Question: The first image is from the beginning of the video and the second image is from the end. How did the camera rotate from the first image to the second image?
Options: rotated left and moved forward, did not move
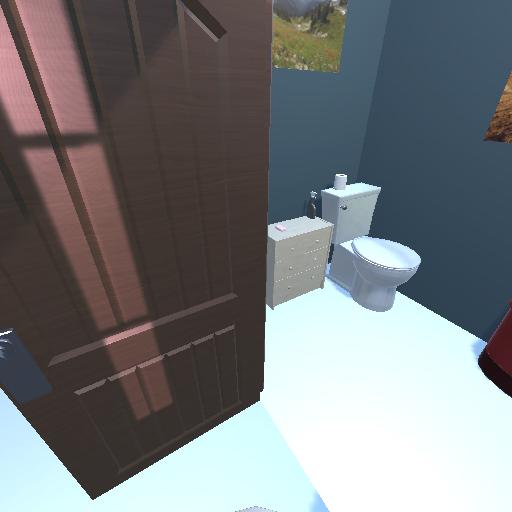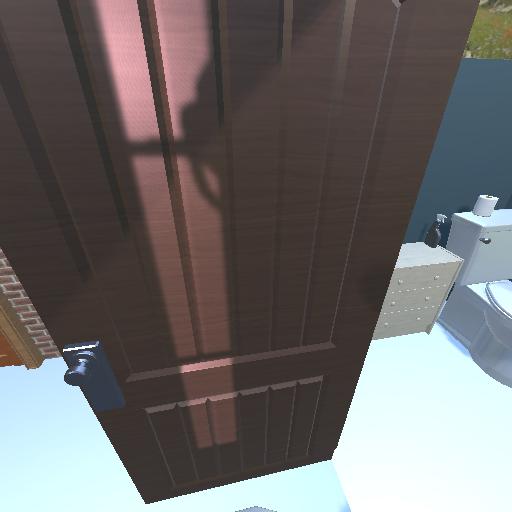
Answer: rotated left and moved forward